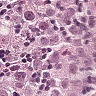
Metastatic tissue present: yes